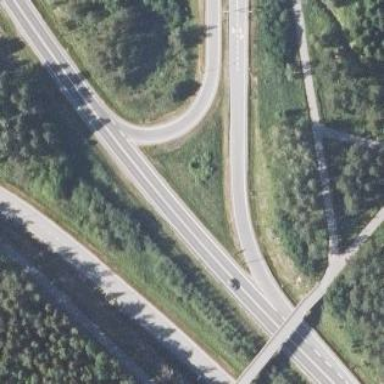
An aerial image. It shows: Trunk link road with asphalt surface.